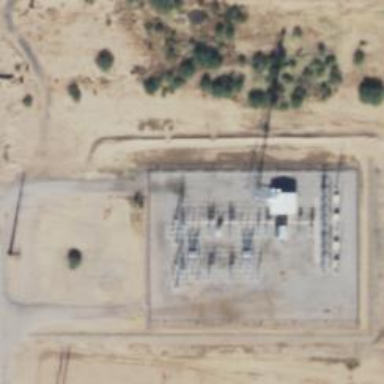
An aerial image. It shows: Switch for power supply.